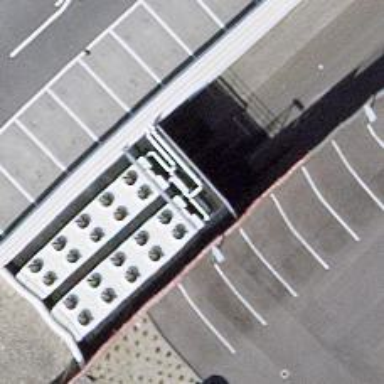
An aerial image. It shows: Service road tunnel under building passage.